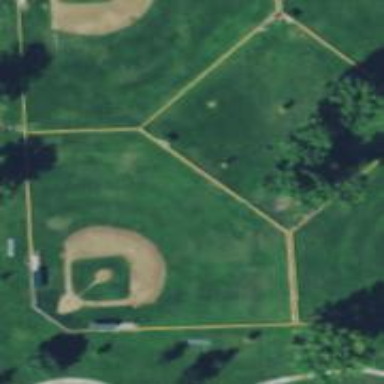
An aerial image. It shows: Baseball pitch for leisure land activities.